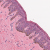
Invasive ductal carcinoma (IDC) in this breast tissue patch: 0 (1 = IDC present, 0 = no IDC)